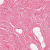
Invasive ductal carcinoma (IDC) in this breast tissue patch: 0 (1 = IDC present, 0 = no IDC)